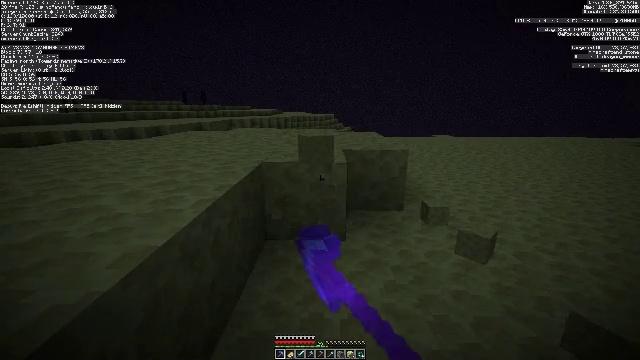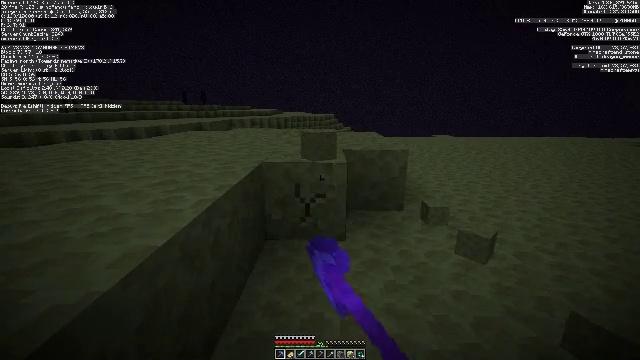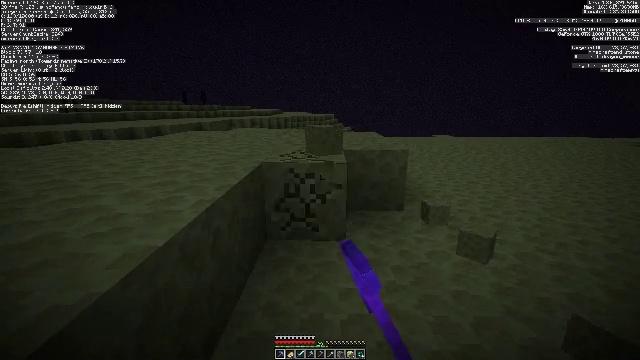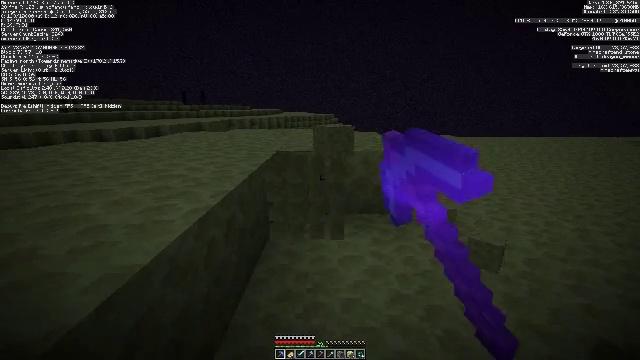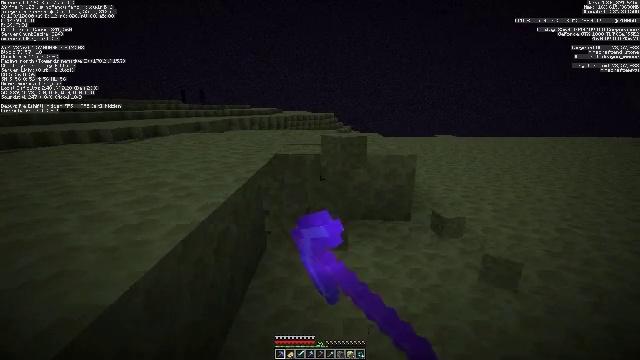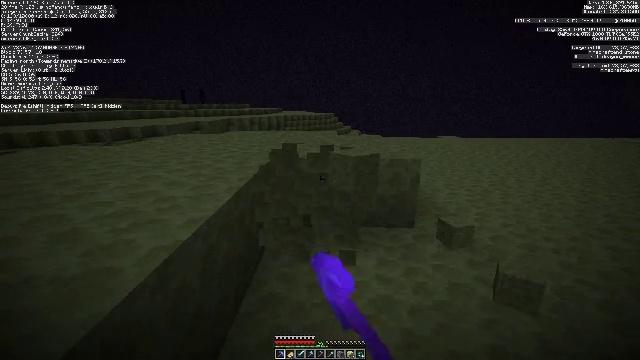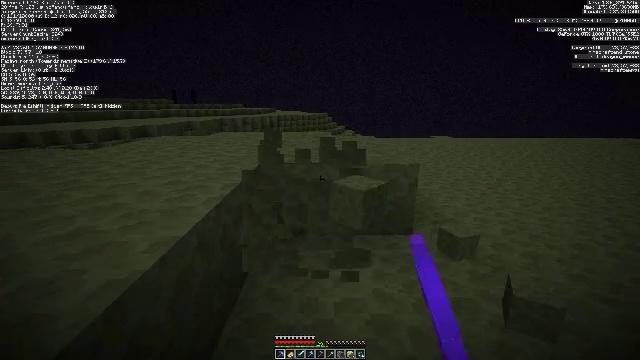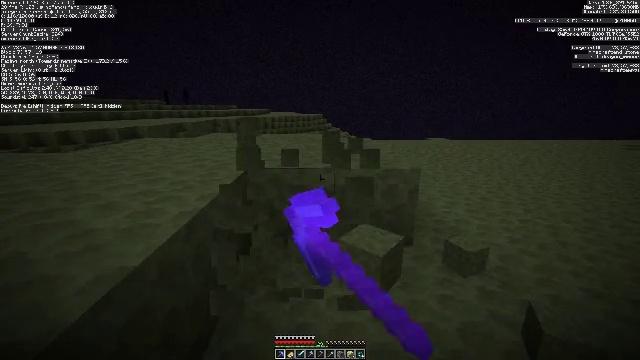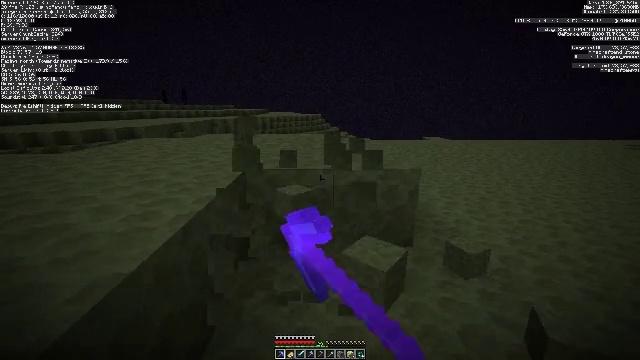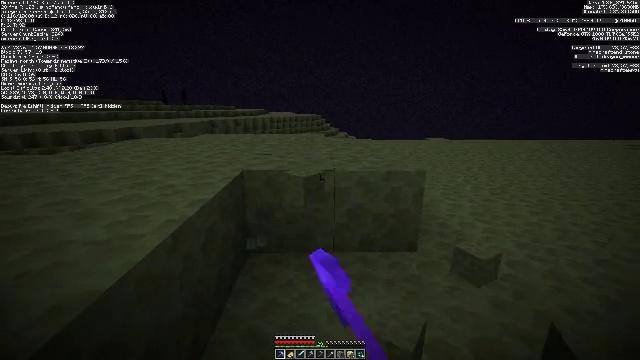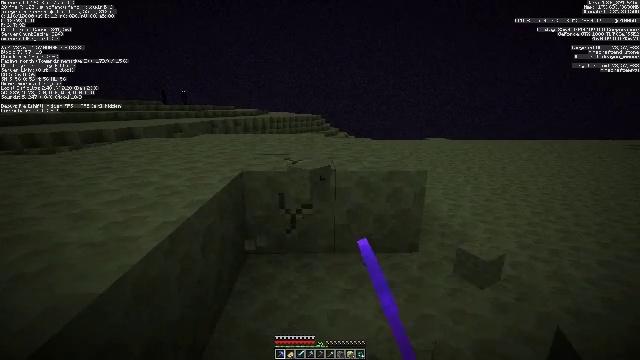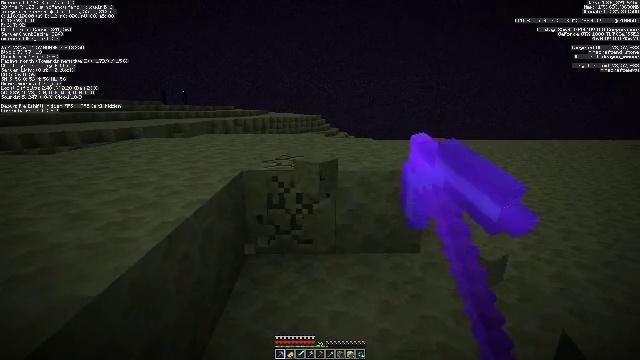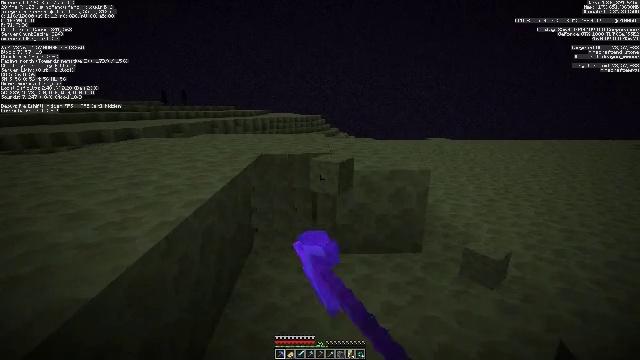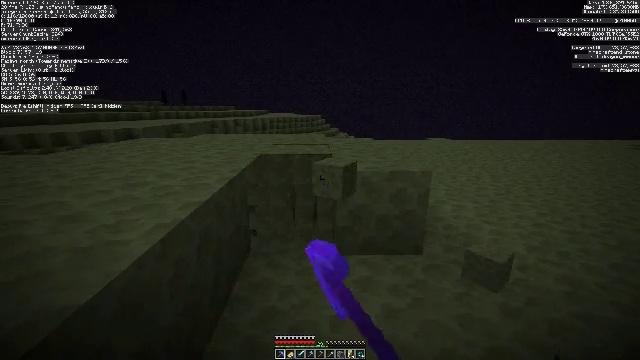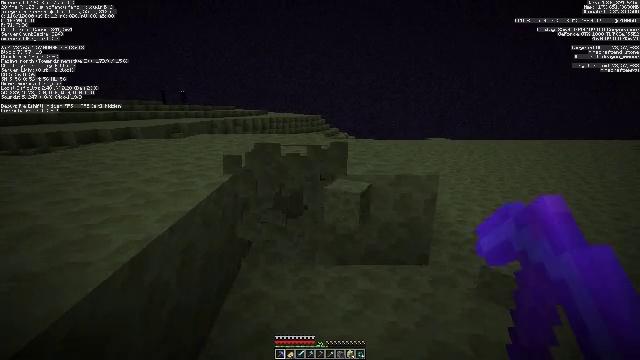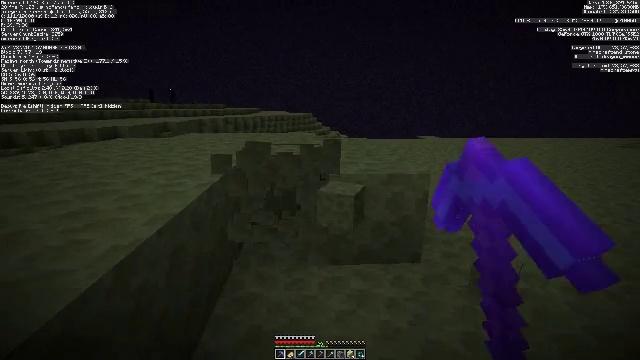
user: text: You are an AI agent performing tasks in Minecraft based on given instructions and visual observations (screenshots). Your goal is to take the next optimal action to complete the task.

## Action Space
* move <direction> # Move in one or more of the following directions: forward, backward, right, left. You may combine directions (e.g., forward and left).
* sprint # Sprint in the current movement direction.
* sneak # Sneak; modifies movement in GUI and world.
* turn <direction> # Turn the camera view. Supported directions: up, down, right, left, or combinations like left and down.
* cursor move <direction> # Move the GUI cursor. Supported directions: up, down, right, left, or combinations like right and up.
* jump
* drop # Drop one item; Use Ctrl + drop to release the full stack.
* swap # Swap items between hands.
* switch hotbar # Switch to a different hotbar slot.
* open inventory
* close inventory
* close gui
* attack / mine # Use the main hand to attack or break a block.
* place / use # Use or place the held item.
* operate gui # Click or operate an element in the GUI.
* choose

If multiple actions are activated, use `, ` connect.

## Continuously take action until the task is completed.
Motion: motion action
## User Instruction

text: Dig the end stone for building materials.
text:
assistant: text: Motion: attack / mine
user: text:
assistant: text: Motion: move forward, attack / mine
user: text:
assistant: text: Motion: move forward, attack / mine
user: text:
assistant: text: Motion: move forward, attack / mine
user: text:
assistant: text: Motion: move forward, attack / mine
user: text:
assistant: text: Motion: move forward, turn right, attack / mine
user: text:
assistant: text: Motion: move forward, turn right, attack / mine
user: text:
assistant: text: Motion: attack / mine
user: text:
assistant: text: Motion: attack / mine
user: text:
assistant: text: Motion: attack / mine
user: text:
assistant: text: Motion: attack / mine
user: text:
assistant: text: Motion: attack / mine
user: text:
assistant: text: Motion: move forward, attack / mine
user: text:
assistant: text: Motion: move forward, attack / mine
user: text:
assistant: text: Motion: move forward, turn right, attack / mine
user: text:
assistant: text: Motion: move forward, turn right, attack / mine
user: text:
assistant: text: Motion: turn right, attack / mine
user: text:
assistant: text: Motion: turn right, attack / mine
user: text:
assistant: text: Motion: turn right, attack / mine
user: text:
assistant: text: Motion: attack / mine
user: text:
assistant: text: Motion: attack / mine
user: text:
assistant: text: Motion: move forward, attack / mine
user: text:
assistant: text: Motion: move forward, attack / mine
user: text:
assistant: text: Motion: move forward, attack / mine
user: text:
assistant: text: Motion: move forward, attack / mine
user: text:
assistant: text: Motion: move forward, attack / mine
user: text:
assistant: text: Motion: attack / mine
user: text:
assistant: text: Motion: turn left and down, attack / mine
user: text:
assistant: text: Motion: turn left and down, attack / mine
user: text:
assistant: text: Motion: attack / mine